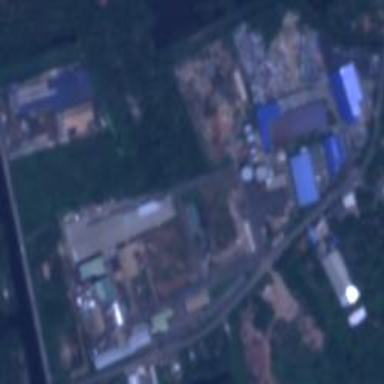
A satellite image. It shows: Industrial area.